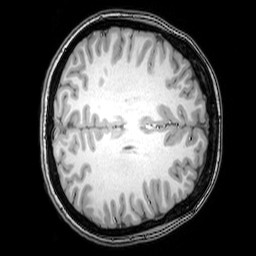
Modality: T1w
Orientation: axial
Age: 25
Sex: female
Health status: healthy
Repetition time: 0.081 s
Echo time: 0.037 s